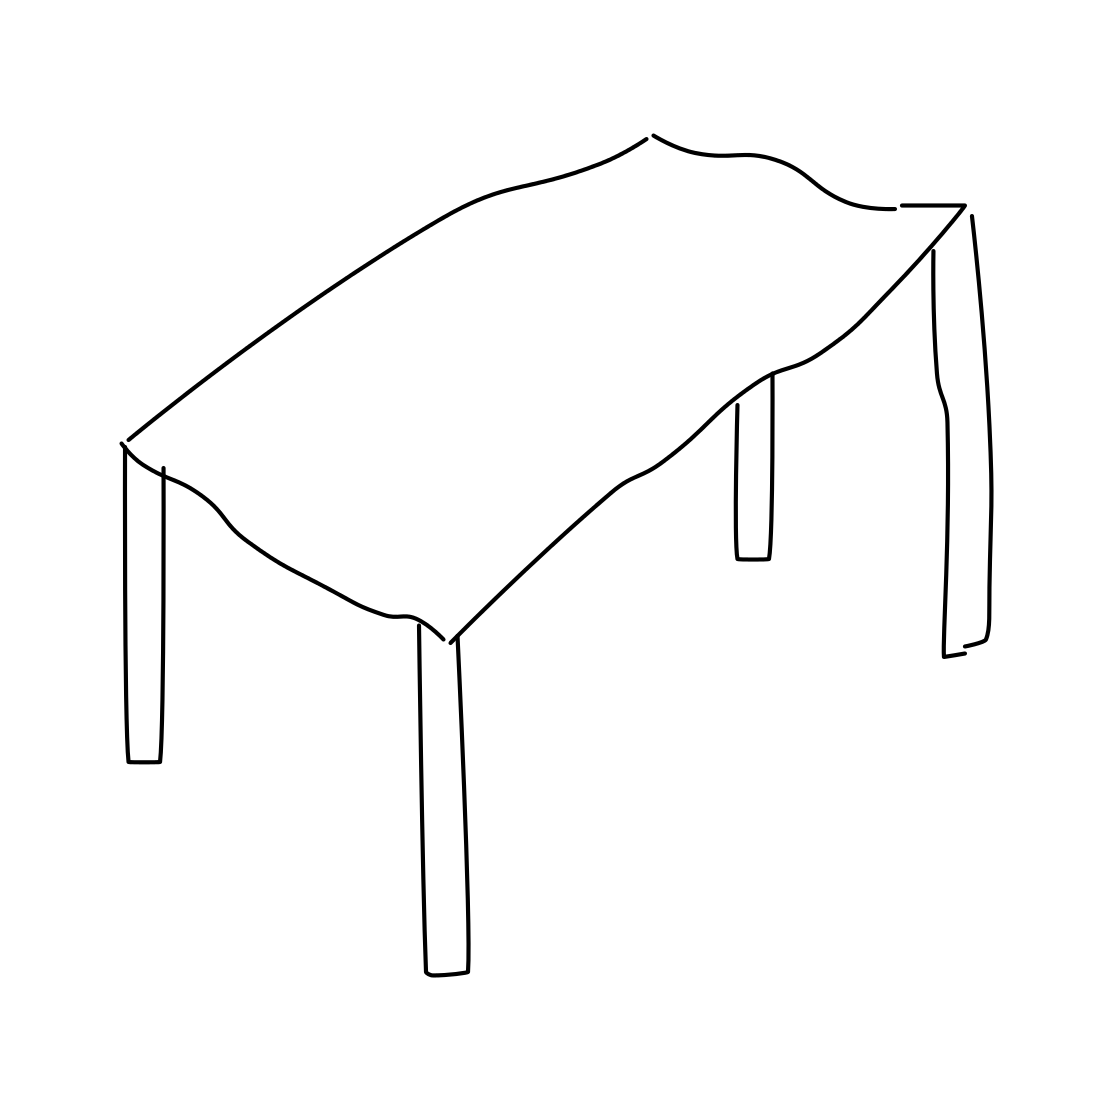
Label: table